Field crop: maize
Growth stage: 2
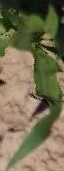
Species: maize